Question: I think it will be very hard for you to read the code but I'll try to do my best !
Here is my xaml code :
'''
<TreeView x:Name="stateMachinesView"
DockPanel.Dock="Top"
SelectedItemChanged="item_Selected"
HorizontalAlignment="Stretch"
VerticalAlignment="Stretch"
ScrollViewer.HorizontalScrollBarVisibility="Disabled"
BorderThickness="0">
<TreeView.ItemTemplate>
<HierarchicalDataTemplate ItemsSource="{Binding Value}">
<HierarchicalDataTemplate.ItemTemplate>
<DataTemplate>
<DockPanel>
<DockPanel.ContextMenu>
<ContextMenu>
<MenuItem Header="Create Thumbnail"
Click="MenuItemCreate_Click"/>
</ContextMenu>
</DockPanel.ContextMenu>

<Image.Style>
<Style TargetType="Image">
<Style.Setters>
<Setter Property="Source"
Value="Resources\state.png"/>
</Style.Setters>
<Style.Triggers>
<DataTrigger Binding="{Binding Item2}"
Value="true">
<Setter Property="Source"
Value="Resources\state_init.png"/>
</DataTrigger>
</Style.Triggers>
</Style>
</Image.Style>

<TextBlock>
<TextBlock.Text>
<Binding Path="Item1"/>
</TextBlock.Text>
</TextBlock>
</DockPanel>
</DataTemplate>
</HierarchicalDataTemplate.ItemTemplate>
<DockPanel>
<Image DockPanel.Dock="Left"
Source="Resources\state_machine.png"/>
<TextBlock Text="{Binding Key}"/>
</DockPanel>
</HierarchicalDataTemplate>
</TreeView.ItemTemplate>
</TreeView>
'''
The item source of this is a 'Dictionary<string, ObservableCollection<Tuple<string, bool>>>'
Visually, I got something like this:

Now, when I click on my 'MenuItem' I got this code:
'''
private void MenuItemCreate_Click(object sender, RoutedEventArgs e)
{
string stateName =
((sender as FrameworkElement).DataContext as Tuple<string, bool>).Item1;
}
'''
Here I can access to with the code above, but now I would like to access to the parent node !
I tried a lot of things, the closest (to the solution) was this:
'''
DependencyObject parent = VisualTreeHelper.GetParent(sender as DependencyObject);
while (!(parent is TreeViewItem))
parent = VisualTreeHelper.GetParent(parent);
'''
But it doesn't work...
I am, too, thinking about a Template in XAML but im sure I can do it in the code-behind easily!
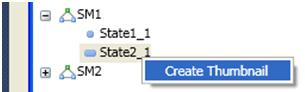
Answer: 'ContextMenus' are not on the same visual tree as the object they are used on. You have go up twice
1. You need to get up to the ContextMenu, there you can get the TreeViewItem from the ContextMenu.PlacementTarget.
2. Now you can go up that tree to the parent TreeViewItem.
Of course it would be easier if you just have a reference to the parent in the data items themselves. Also you should not need to acces the 'TreeViewItems' as you usually bind everything as necessarry.